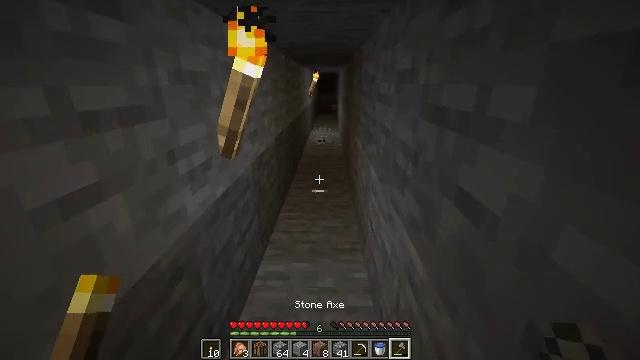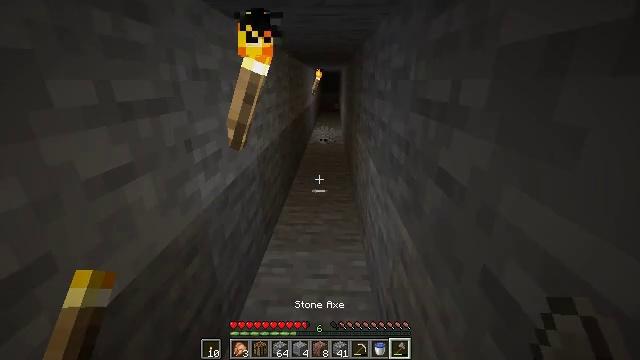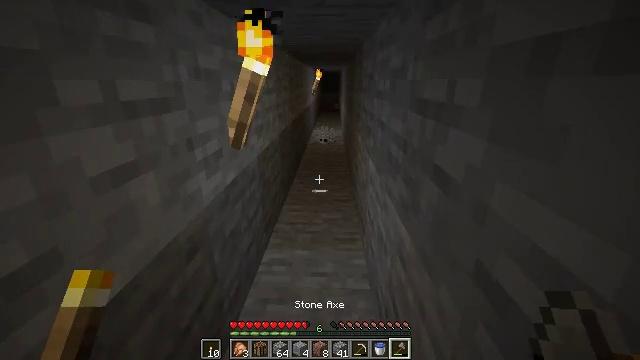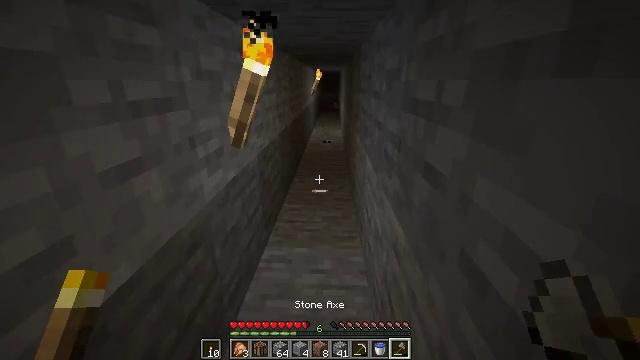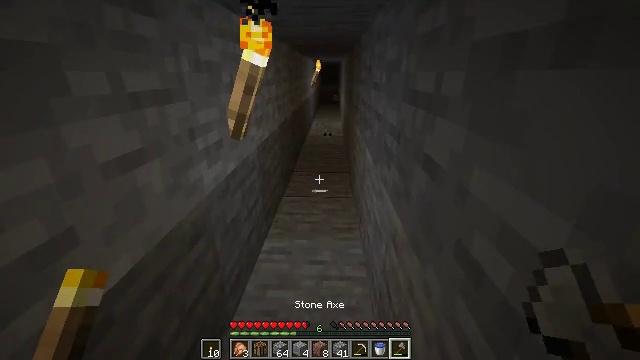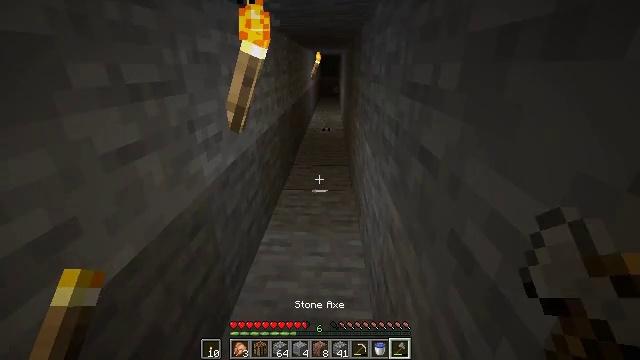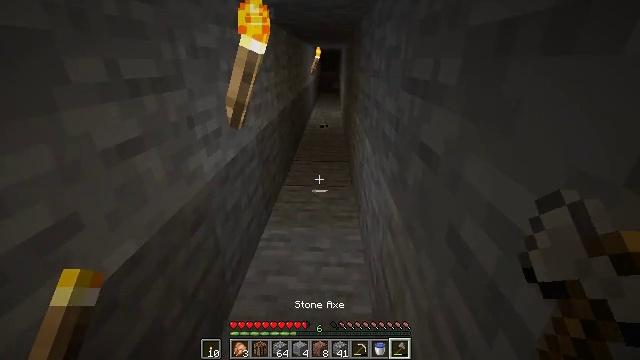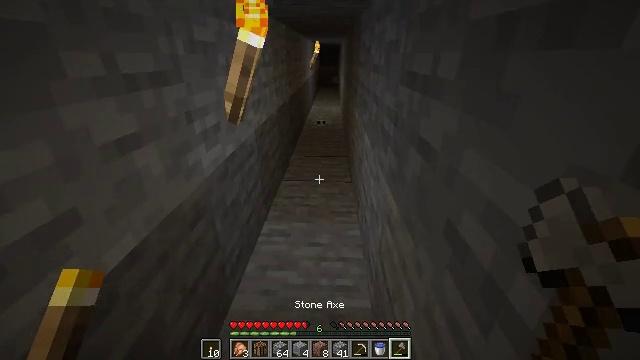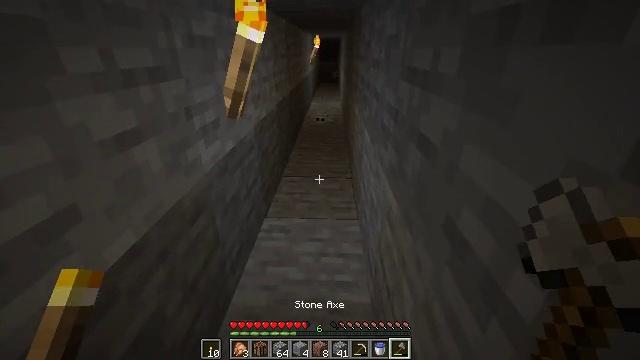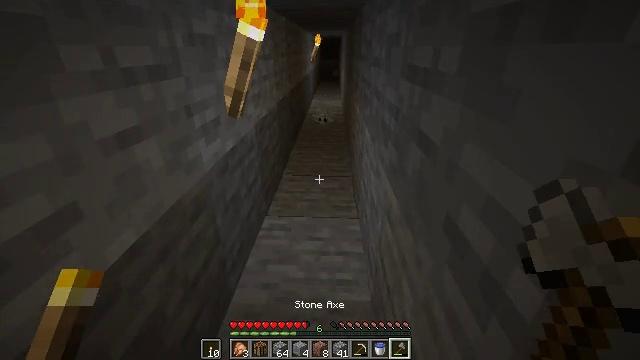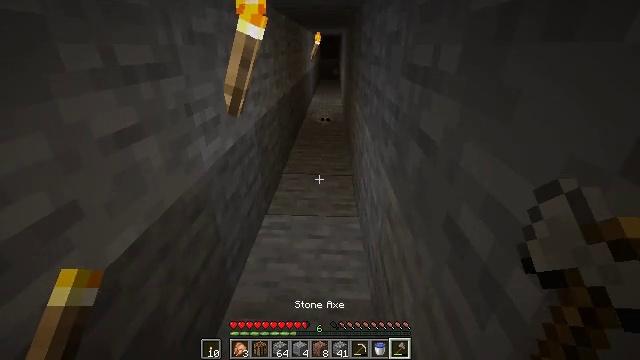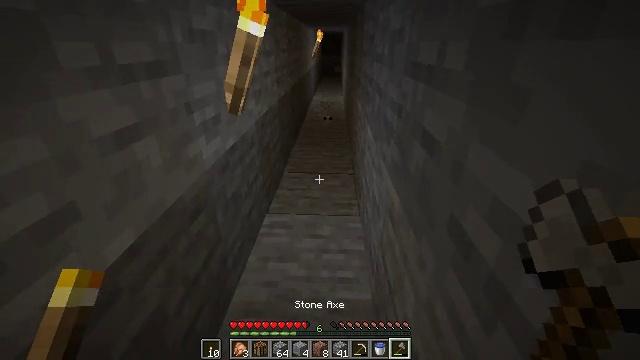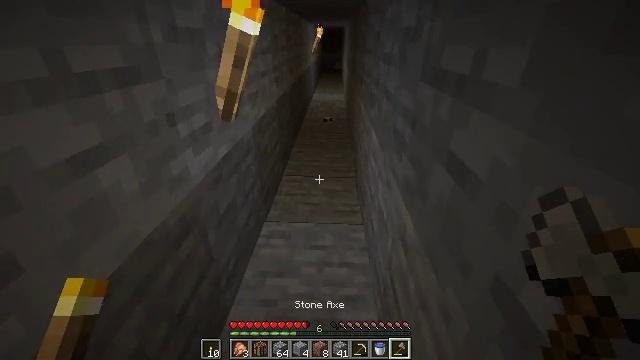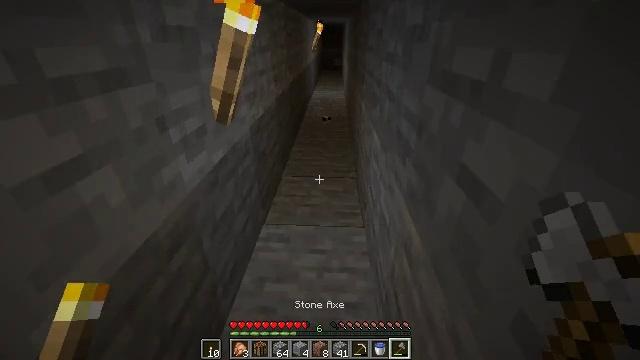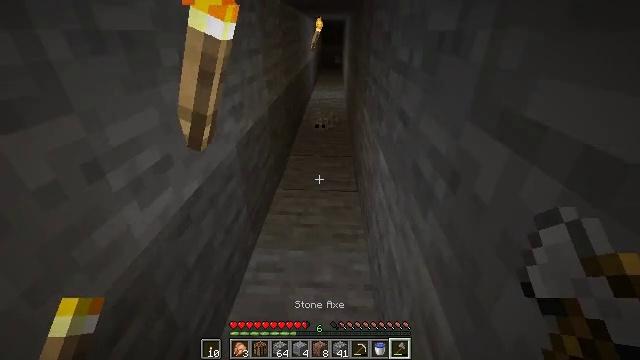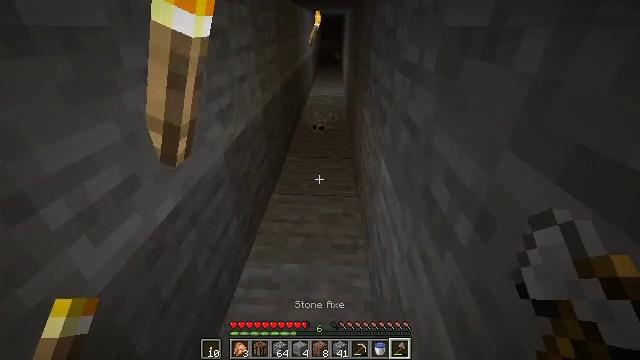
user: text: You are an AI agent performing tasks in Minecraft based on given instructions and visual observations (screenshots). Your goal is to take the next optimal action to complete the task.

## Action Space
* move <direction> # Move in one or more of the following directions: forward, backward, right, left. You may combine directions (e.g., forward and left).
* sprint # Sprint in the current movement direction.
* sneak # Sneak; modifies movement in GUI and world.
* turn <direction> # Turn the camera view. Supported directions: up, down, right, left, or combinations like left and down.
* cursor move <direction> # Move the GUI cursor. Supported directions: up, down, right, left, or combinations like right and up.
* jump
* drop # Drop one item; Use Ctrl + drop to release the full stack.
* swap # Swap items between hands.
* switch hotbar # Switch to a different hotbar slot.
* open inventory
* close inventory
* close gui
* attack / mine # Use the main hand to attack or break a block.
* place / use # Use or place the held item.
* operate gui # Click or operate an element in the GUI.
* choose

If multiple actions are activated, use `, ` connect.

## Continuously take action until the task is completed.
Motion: motion action
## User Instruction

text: Hunt the silverfish.
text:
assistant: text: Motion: no_op
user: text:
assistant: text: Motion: no_op
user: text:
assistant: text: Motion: no_op
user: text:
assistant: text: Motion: turn down
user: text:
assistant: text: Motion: turn down
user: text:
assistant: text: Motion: no_op
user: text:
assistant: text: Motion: turn down
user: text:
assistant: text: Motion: no_op
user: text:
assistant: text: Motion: no_op
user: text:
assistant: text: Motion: no_op
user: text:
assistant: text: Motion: move forward
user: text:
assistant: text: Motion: move forward
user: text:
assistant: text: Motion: move forward
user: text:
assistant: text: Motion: move forward
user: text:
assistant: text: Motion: move forward
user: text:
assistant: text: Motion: move forward
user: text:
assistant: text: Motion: move forward
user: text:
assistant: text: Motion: no_op
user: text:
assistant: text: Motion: no_op
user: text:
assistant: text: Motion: no_op
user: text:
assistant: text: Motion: no_op
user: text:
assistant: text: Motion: no_op
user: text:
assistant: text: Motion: no_op
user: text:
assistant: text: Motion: no_op
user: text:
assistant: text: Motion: no_op
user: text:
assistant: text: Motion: no_op
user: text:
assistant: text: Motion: no_op
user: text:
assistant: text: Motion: move back, attack / mine
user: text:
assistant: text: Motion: move back, attack / mine
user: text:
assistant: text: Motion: move back, attack / mine